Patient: sex M, age 31
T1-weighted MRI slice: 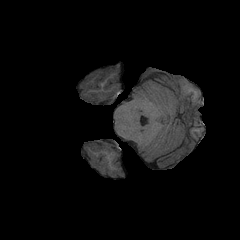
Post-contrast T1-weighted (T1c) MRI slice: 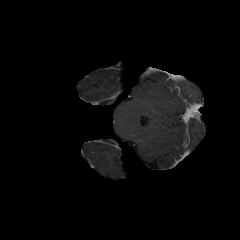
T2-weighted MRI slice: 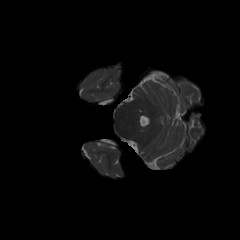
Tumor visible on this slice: no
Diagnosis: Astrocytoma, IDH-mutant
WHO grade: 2